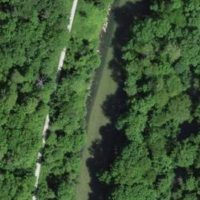
EUNIS habitat code: 41
Species observed at this site:
Allium ursinum
Stachys recta
Vicia sepium
Ajuga reptans
Knautia arvensis
Heracleum sphondylium
Hypericum perforatum
Lathraea squamaria
Lamium galeobdolon
Melampyrum arvense
Salvia pratensis